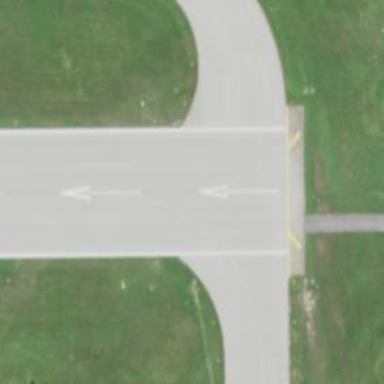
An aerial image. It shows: Asphalt runway at the airport.